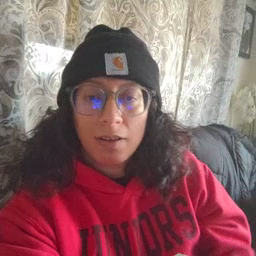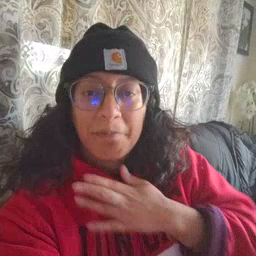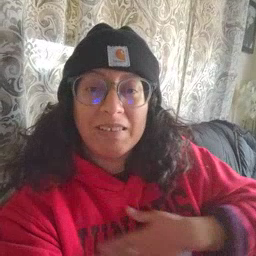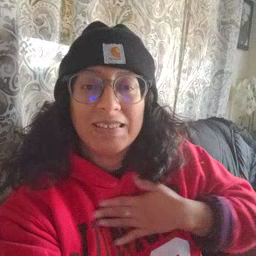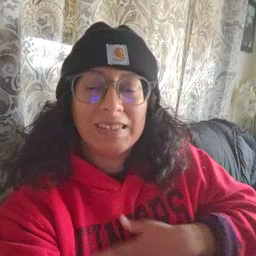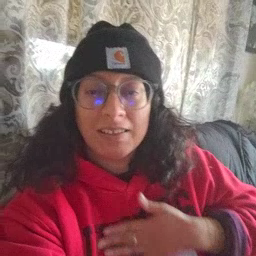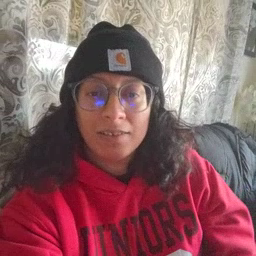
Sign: please